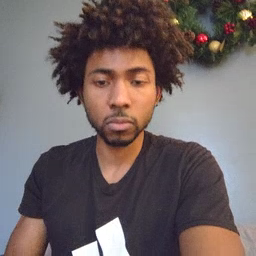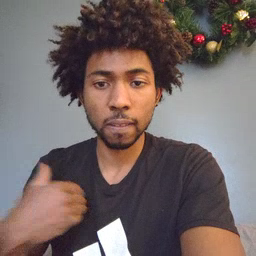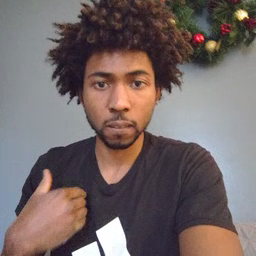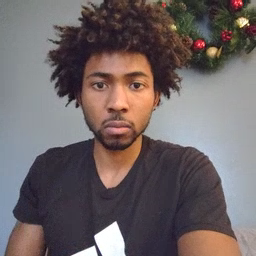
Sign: have